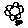
Label: flower